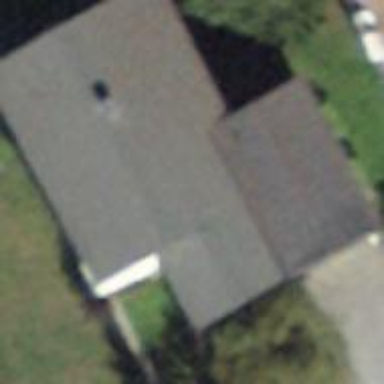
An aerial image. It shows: Building with gabled roof.